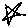
Label: star